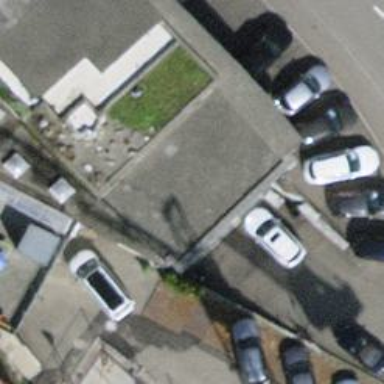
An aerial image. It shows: Shop that sells cars.